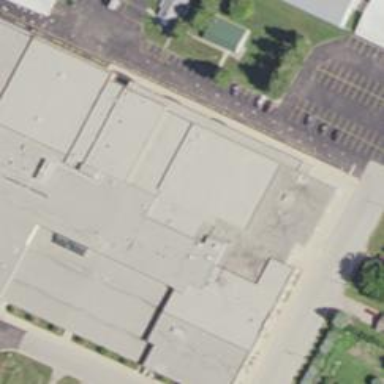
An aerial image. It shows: School.